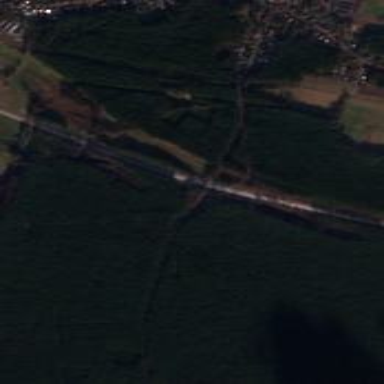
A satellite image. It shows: Motorway junction.